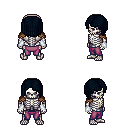
a pixel art fantasy rpg character, male body template, skeleton, leather shoulder armor, magenta pants, raven pageboy hairstyle, white cloth bracers, four views (front, back, left, right), 2x2 character sprite sheet, small pixel art, hard edges, no anti-aliasing